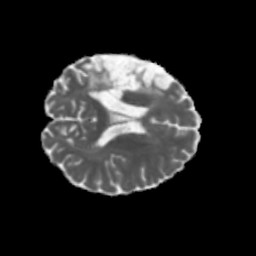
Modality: MD
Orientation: axial
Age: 36
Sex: female
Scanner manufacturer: siemens
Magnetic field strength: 3 T
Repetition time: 5.47 s
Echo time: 0.0854 s